Field crop: maize
Growth stage: 2
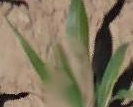
Species: maize